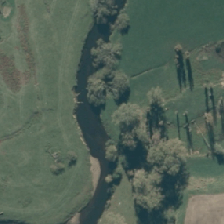
Land cover: grose_broom